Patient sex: M
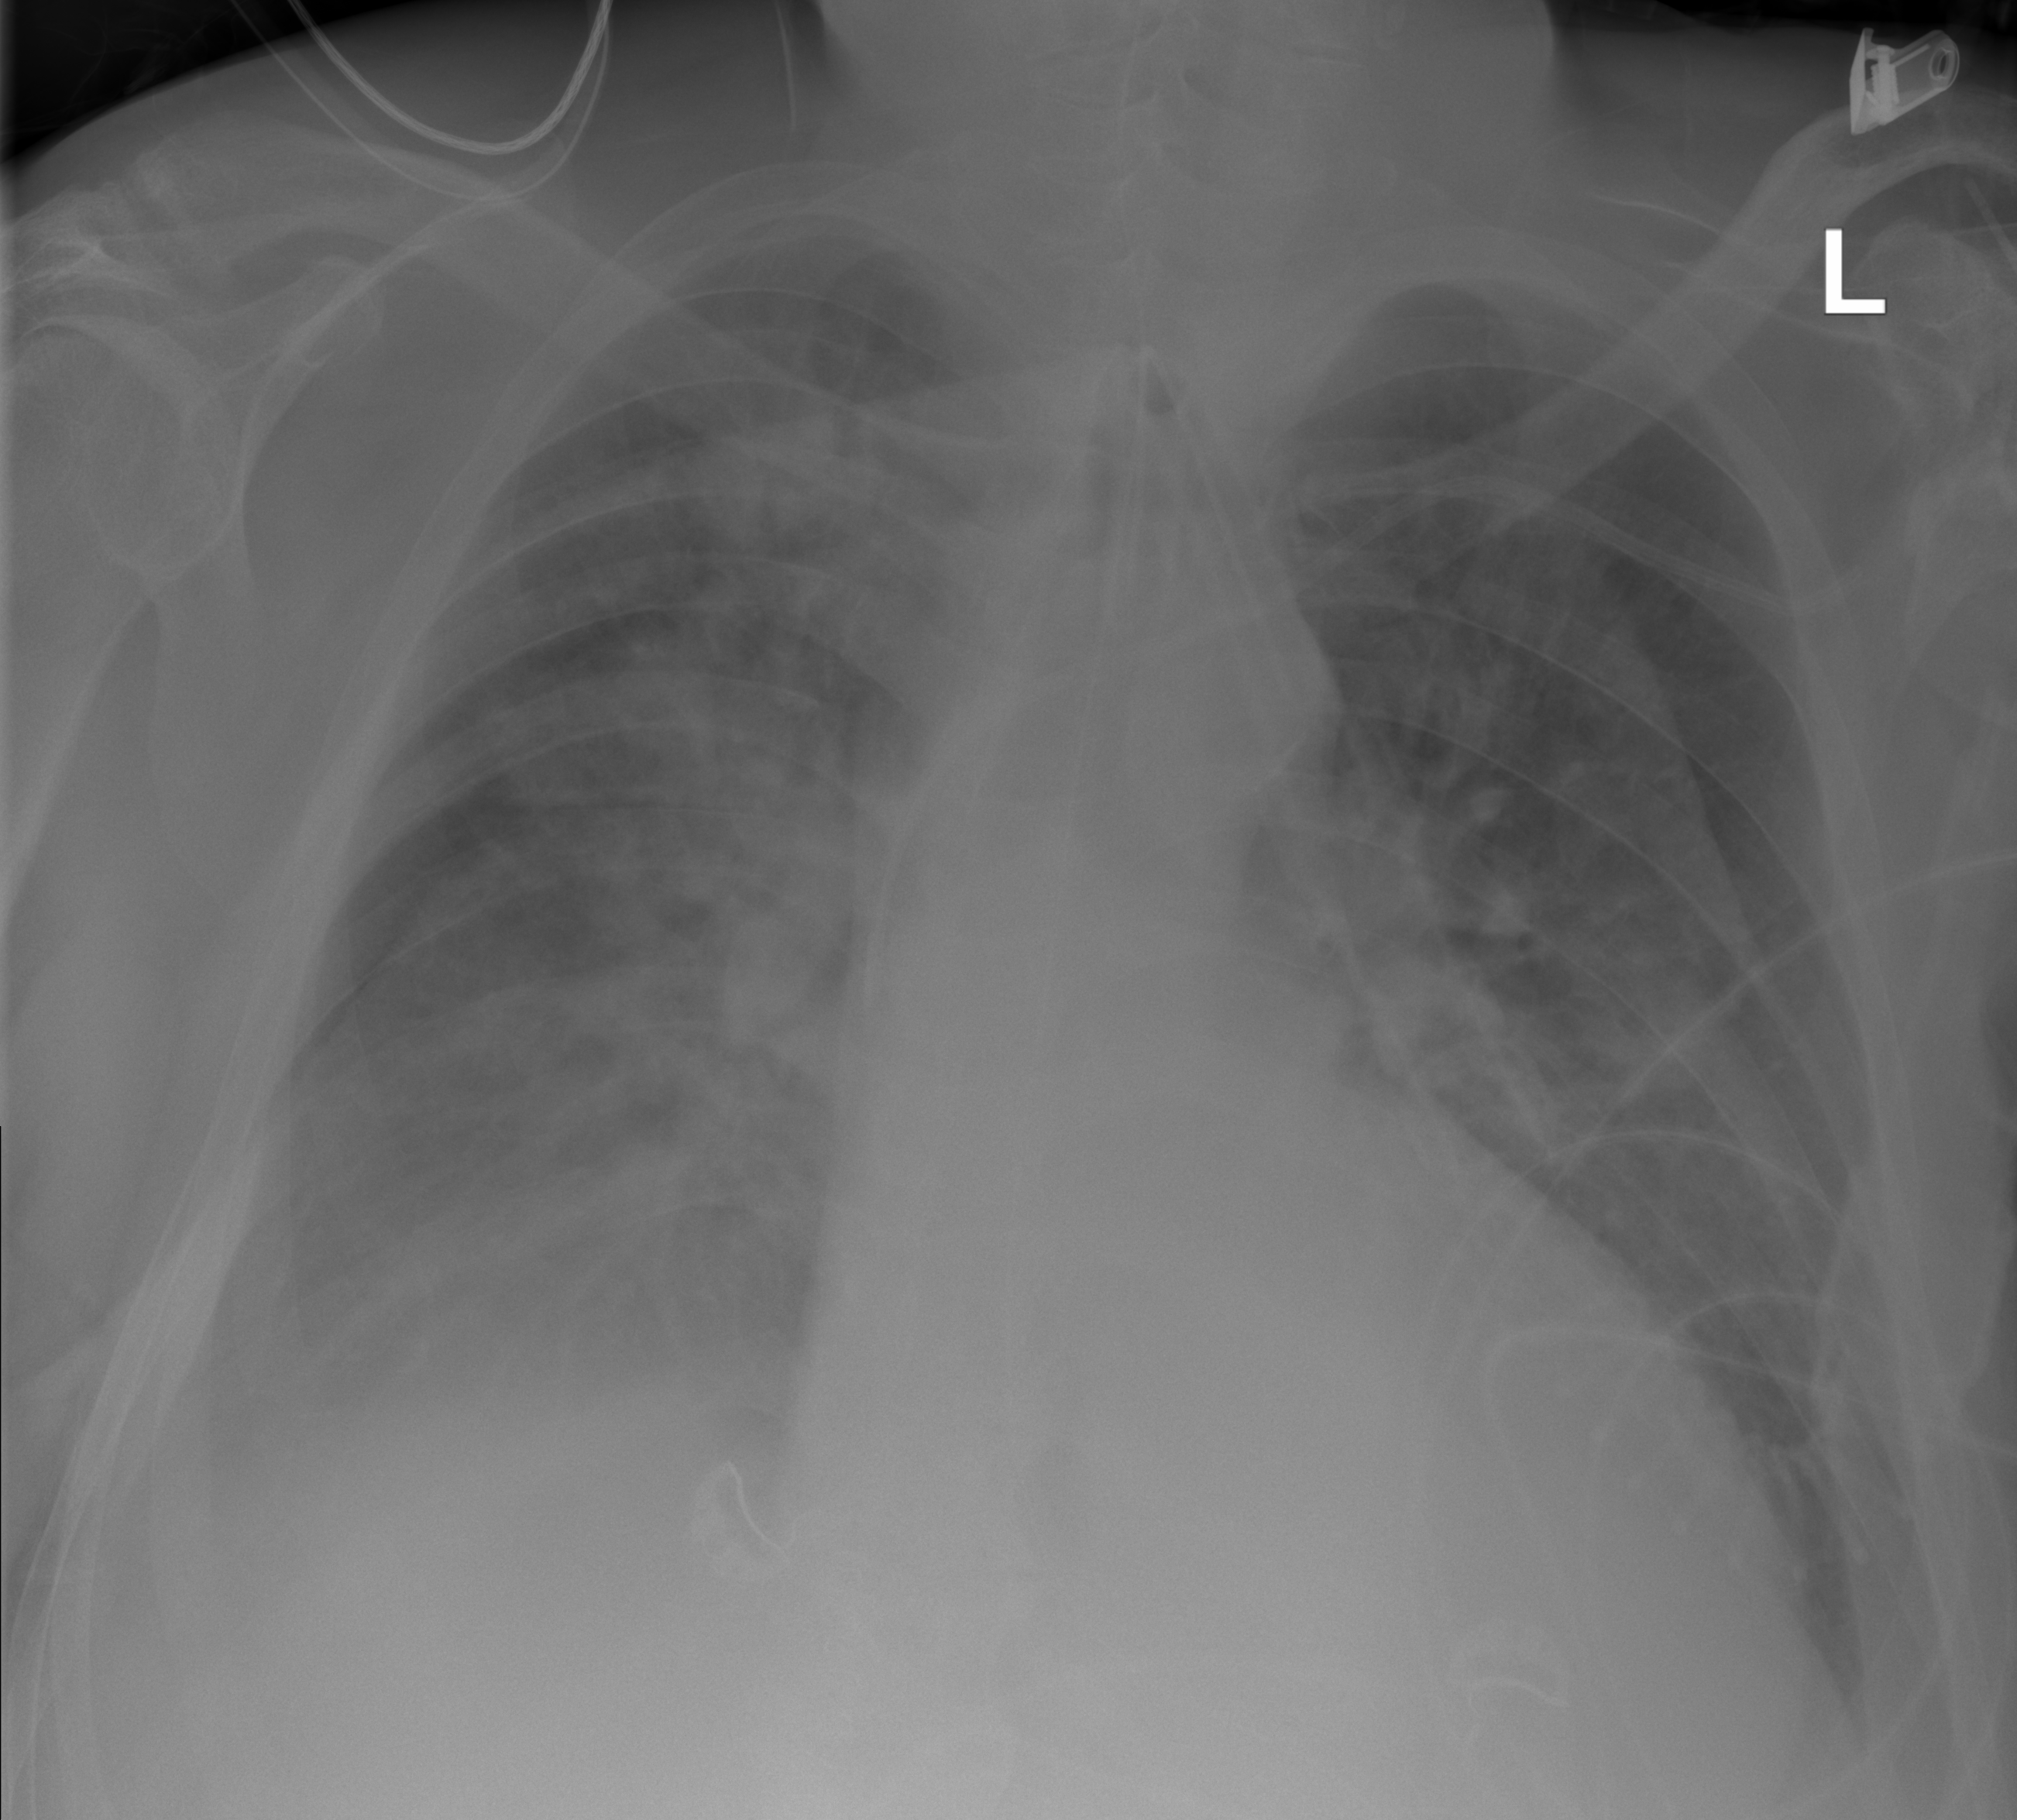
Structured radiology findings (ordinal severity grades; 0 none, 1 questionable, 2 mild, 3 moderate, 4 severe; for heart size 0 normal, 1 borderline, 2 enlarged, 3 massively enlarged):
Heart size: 2
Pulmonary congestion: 3
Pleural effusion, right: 3
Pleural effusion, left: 2
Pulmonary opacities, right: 3
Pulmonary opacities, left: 2
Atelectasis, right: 3
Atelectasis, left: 2